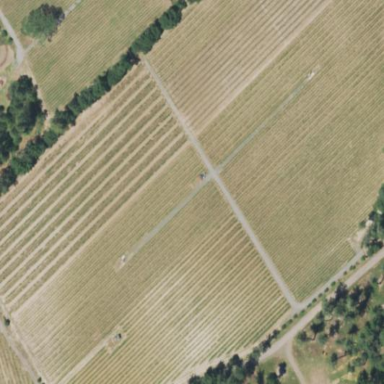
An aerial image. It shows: Vineyard growing wine grapes.